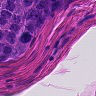
Metastatic tissue present: yes